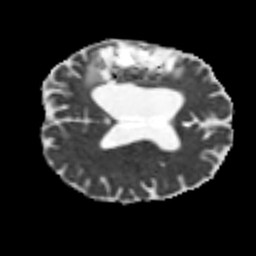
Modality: MD
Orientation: axial
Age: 66
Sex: male
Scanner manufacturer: siemens
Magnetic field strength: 3 T
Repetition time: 7.3 s
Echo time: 0.087 s